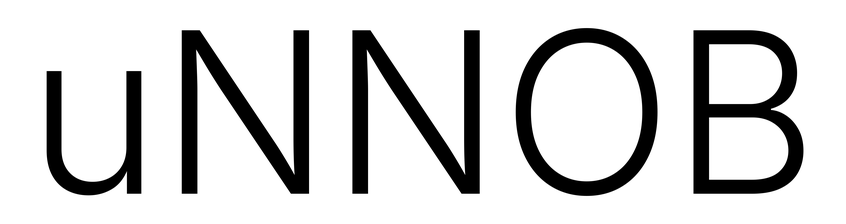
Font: Inter_Light